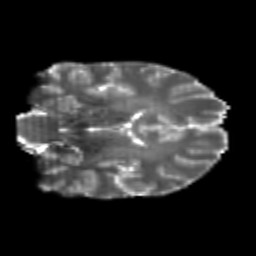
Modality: T2w
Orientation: coronal
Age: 22
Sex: male
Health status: healthy
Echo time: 0.074 s